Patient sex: M
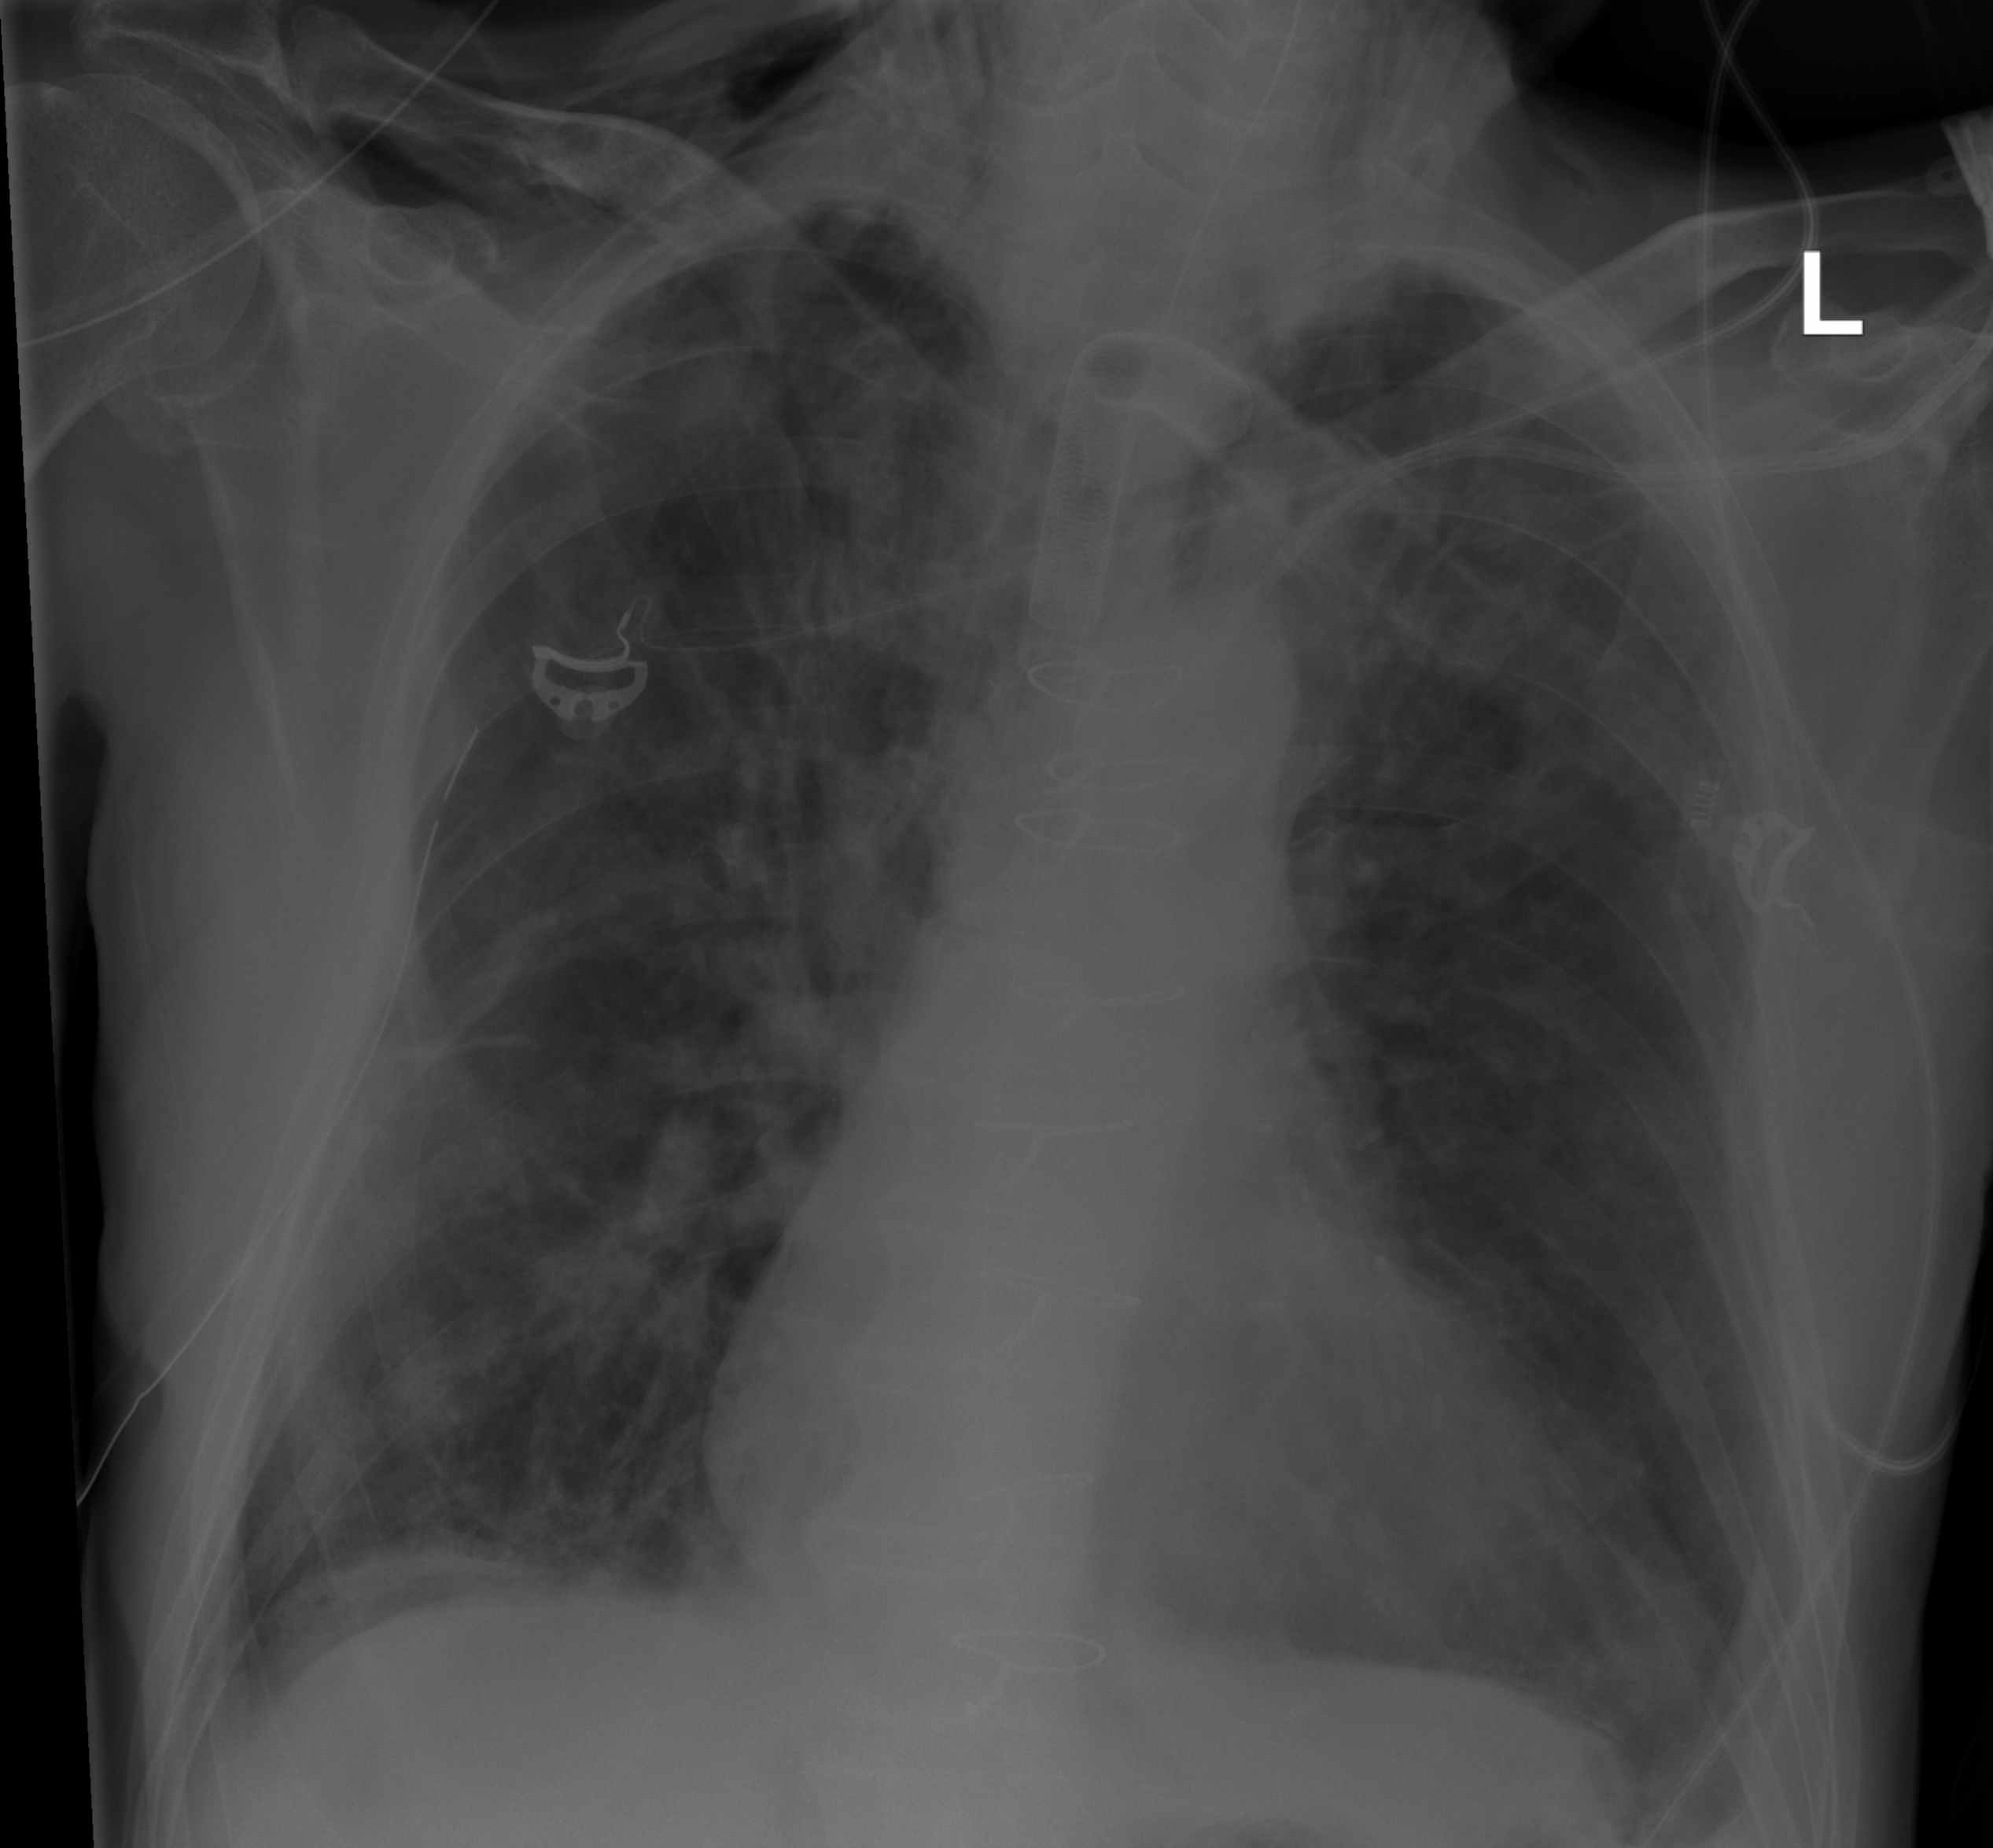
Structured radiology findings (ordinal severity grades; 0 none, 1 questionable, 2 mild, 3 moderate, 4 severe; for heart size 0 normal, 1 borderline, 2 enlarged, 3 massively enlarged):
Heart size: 0
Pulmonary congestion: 2
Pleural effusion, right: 0
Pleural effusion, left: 0
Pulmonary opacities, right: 2
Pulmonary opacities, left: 0
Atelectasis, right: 2
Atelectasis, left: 2